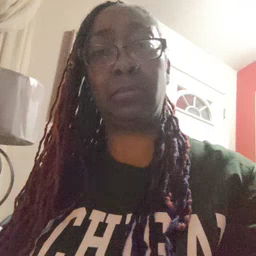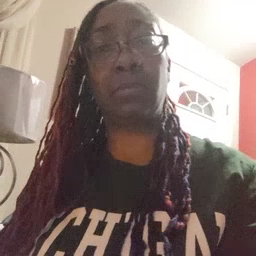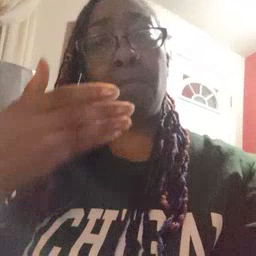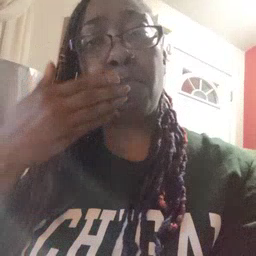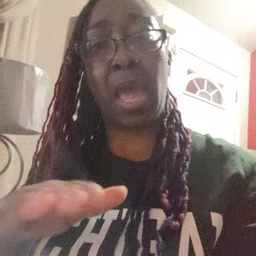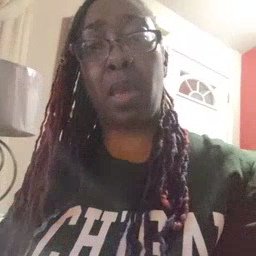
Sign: bad